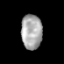
Tissue: prostate
Cell type: Epithelial cells
Senescence score: 0.3267
Nuclear area (px): 709
Mean DAPI intensity: 168.594